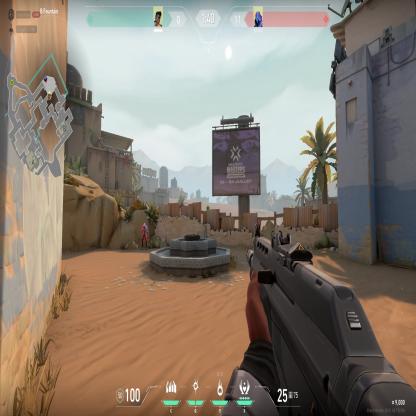
Label: enemy